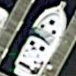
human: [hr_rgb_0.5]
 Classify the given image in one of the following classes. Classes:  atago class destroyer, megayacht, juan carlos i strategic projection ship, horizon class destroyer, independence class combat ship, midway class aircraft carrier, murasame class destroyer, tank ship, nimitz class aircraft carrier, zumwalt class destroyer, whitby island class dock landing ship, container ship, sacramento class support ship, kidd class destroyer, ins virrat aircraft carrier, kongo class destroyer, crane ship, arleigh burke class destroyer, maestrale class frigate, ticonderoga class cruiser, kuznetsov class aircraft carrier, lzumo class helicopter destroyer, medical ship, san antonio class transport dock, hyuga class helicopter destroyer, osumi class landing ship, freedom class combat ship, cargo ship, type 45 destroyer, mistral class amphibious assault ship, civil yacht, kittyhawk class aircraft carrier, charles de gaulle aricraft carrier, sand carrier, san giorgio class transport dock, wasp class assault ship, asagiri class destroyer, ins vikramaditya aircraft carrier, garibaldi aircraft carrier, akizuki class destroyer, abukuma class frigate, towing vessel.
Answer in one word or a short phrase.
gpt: Civil yacht